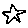
Label: star